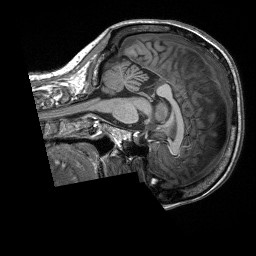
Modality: T1w
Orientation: sagittal
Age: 49
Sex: female
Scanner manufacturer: siemens
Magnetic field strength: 3 T
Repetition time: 2.4 s
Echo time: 0.00226 s